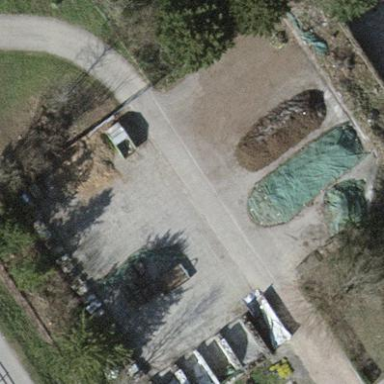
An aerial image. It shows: Storage area.